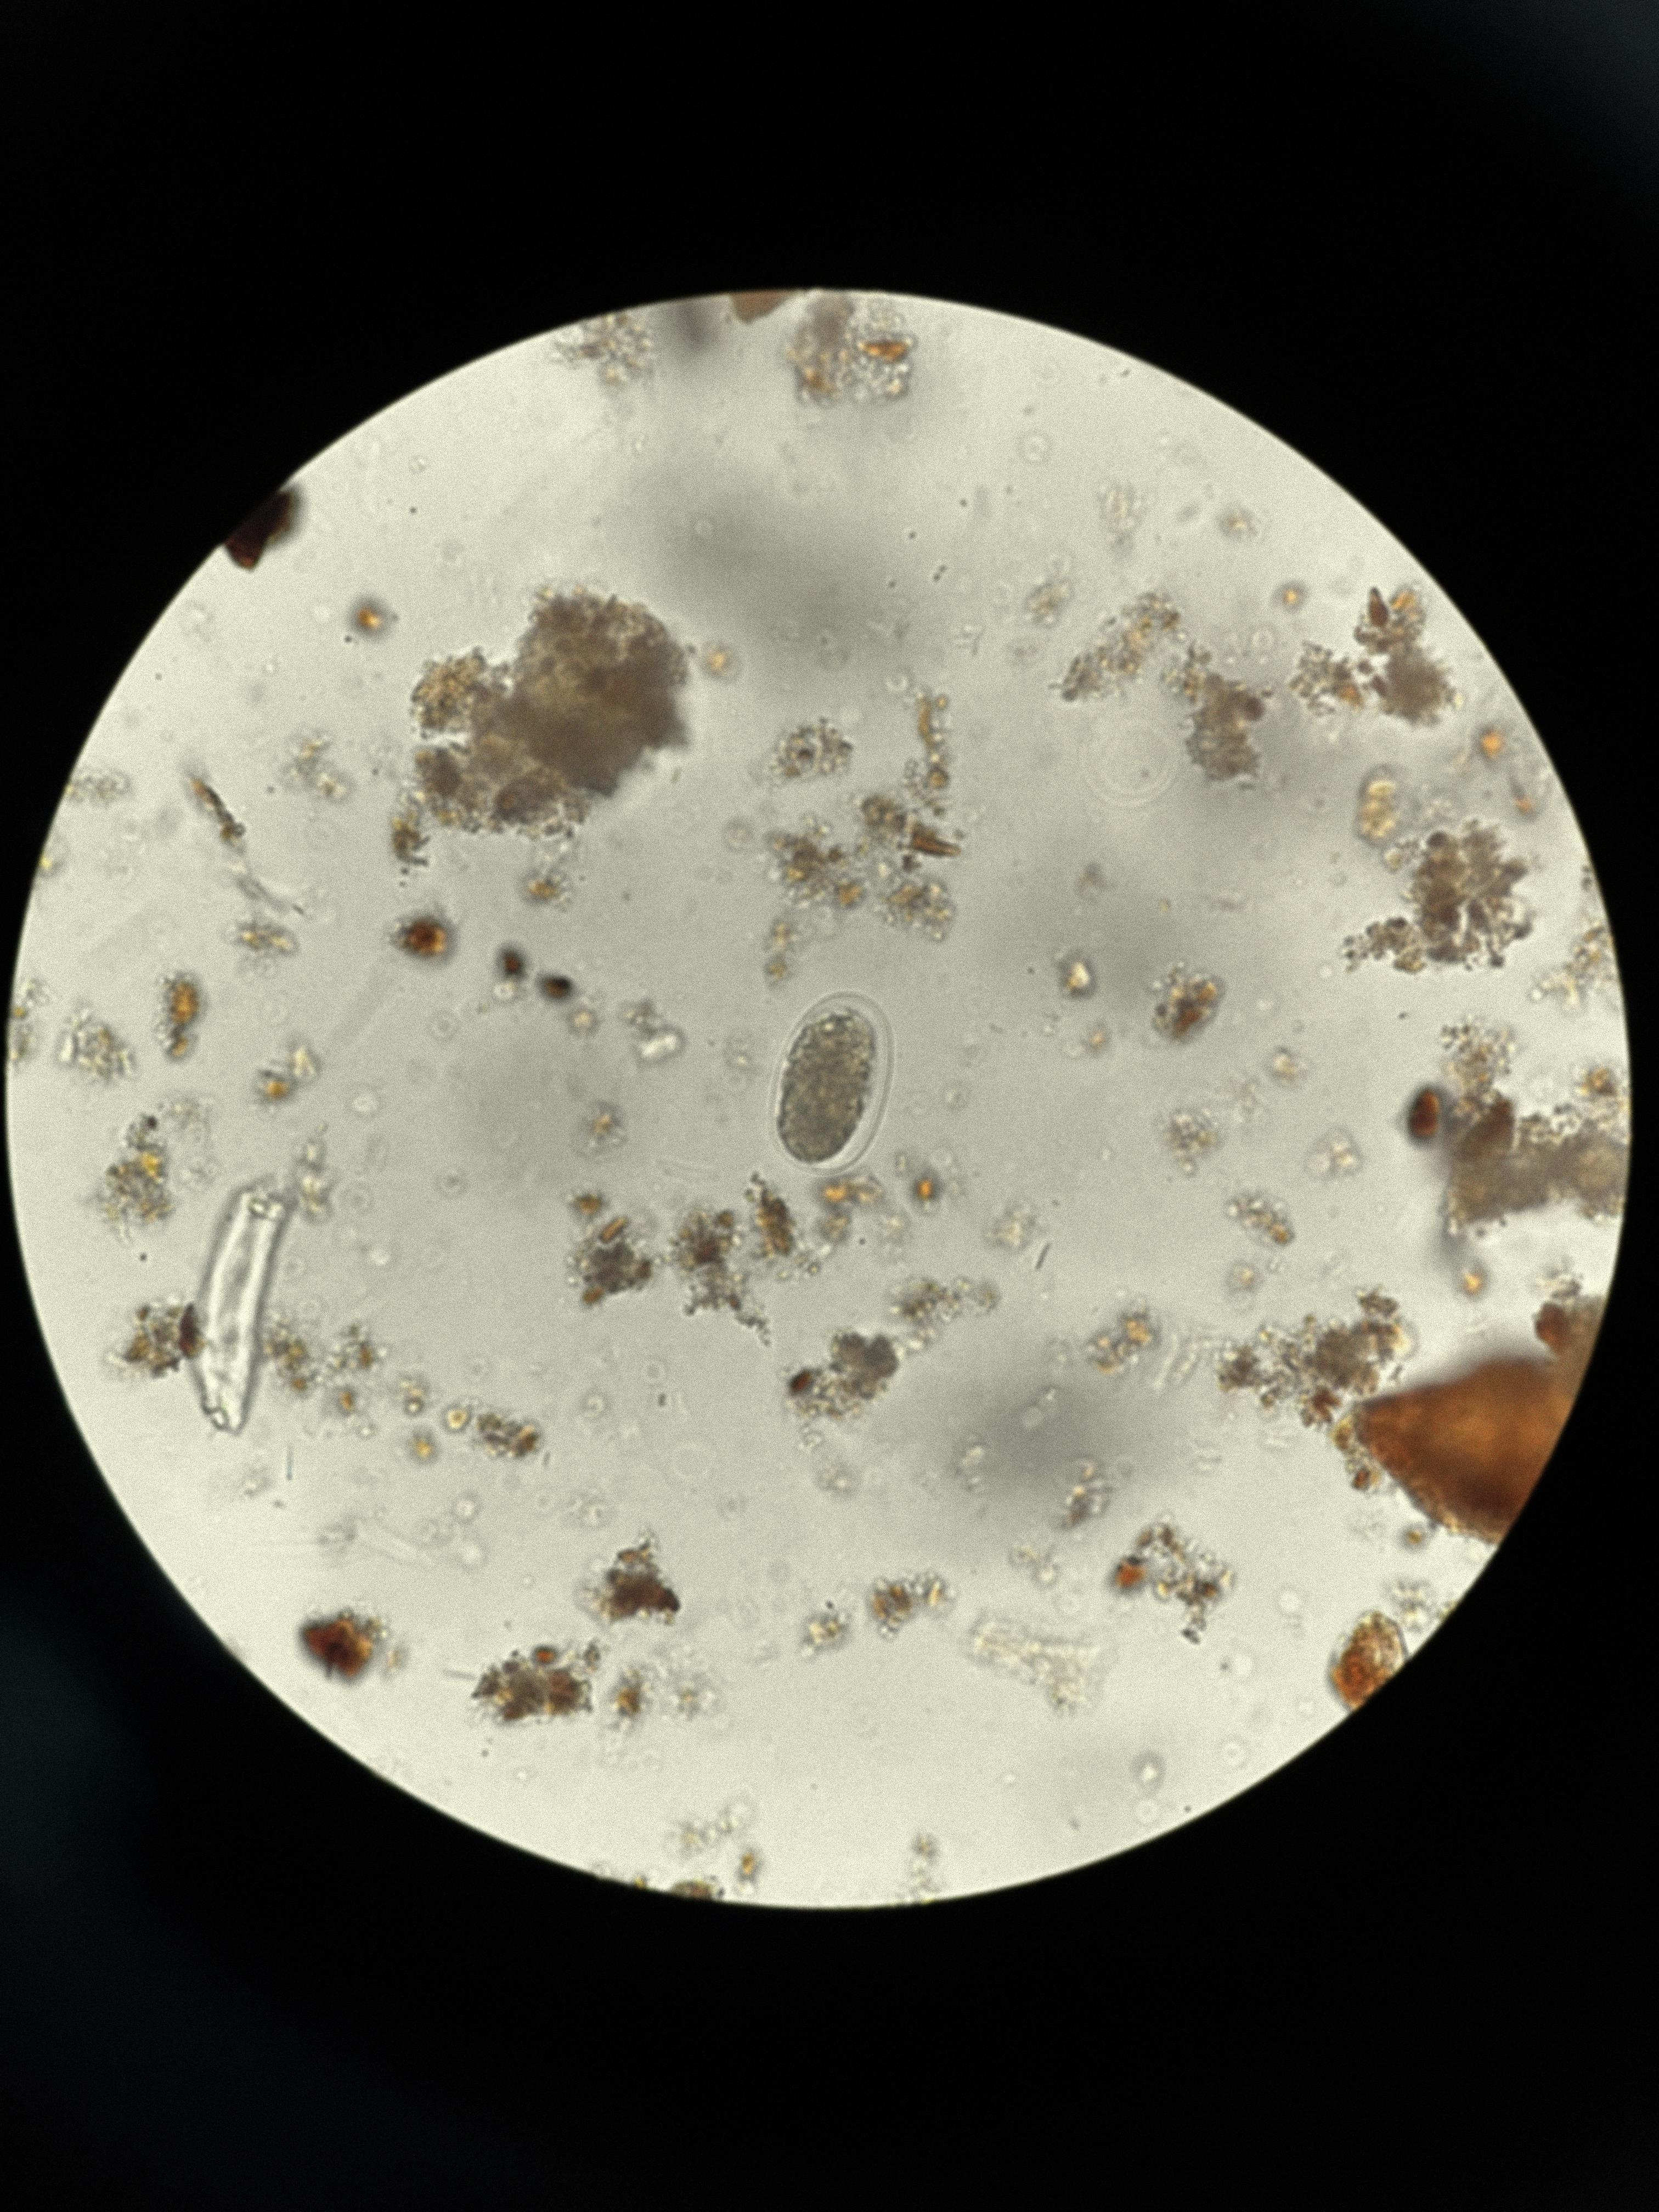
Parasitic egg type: Hookworm egg